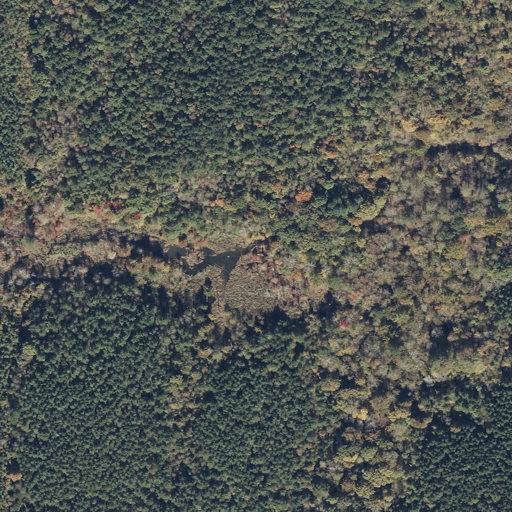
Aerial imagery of valley in Alabama named Davis Hollow containing deciduous forest, evergreen forest, mixed forest, and woody wetlands